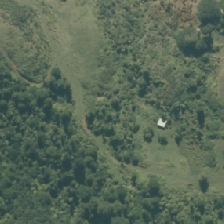
Land cover: broadleaved_indigenous_hardwood